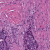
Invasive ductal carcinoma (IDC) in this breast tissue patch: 1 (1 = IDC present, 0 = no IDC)